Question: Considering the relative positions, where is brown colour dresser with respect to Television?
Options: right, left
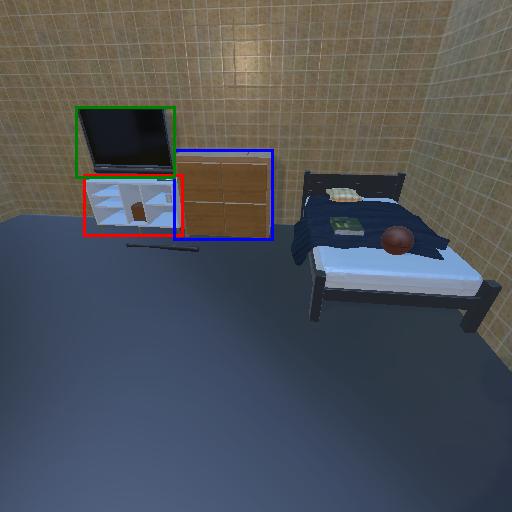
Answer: right